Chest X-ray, AP view. Patient: 47 years old, sex M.
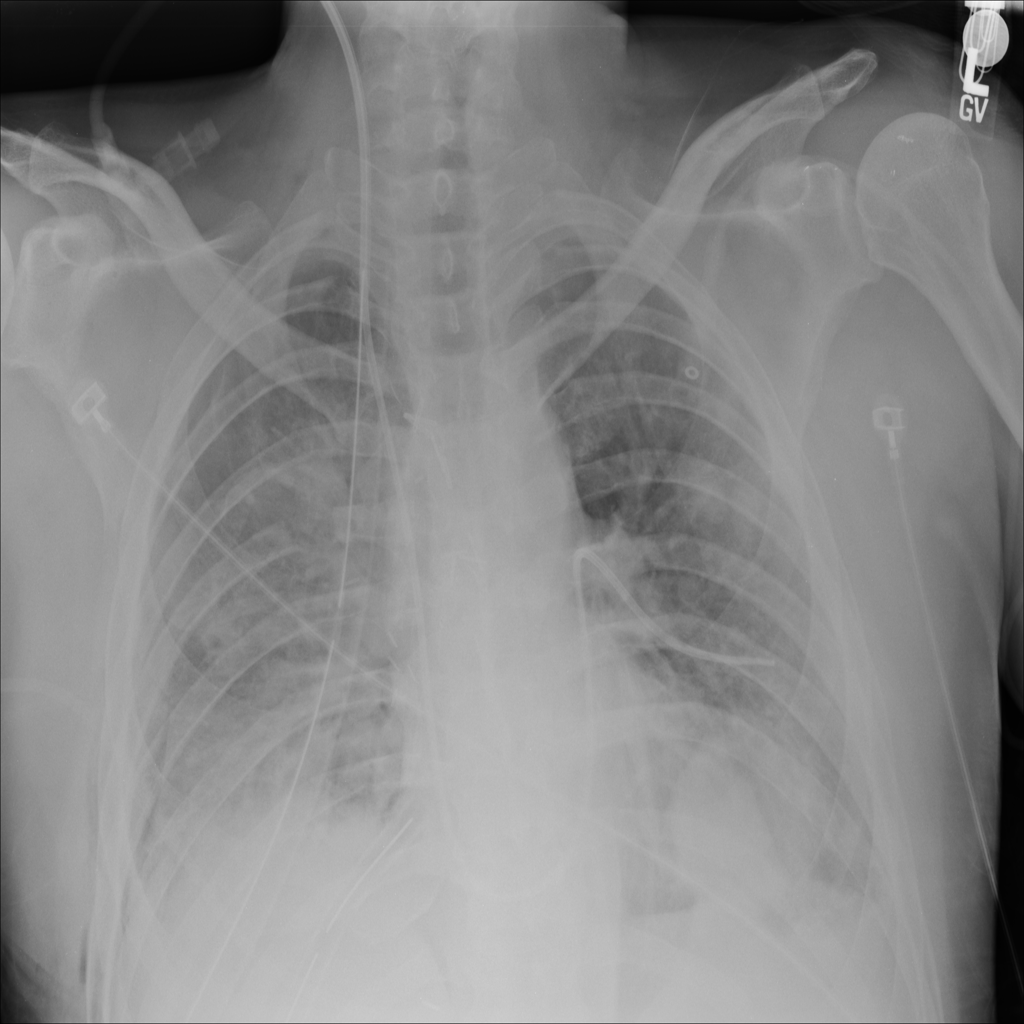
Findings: Infiltration, Mass, Nodule, Pneumothorax